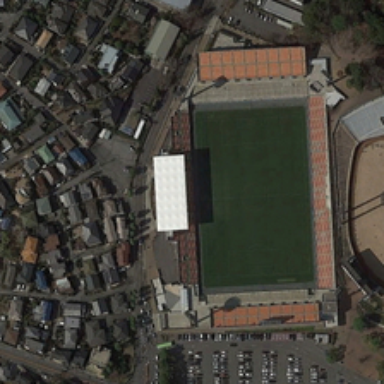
Many buildings are near a stadium with a parking lot .